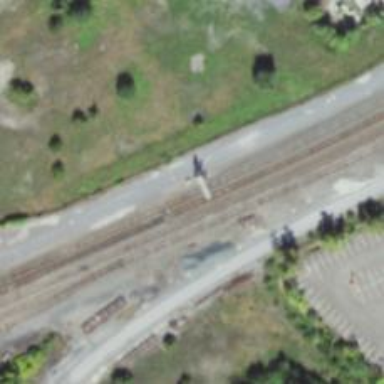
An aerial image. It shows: Railway signal.